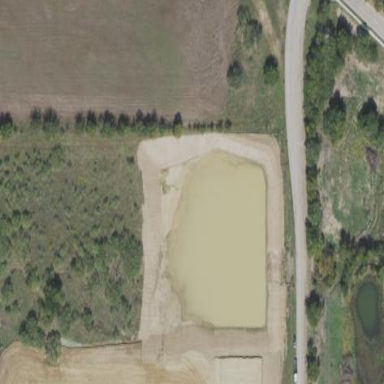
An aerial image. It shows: Detention basin filled with water.